Interaction volume radius: 10 \u00c5
Interaction volume height: 15 \u00c5
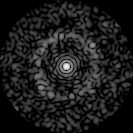
Disorder parameter: 0.7836